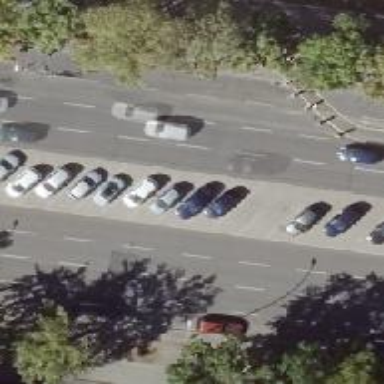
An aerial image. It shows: Parking area with surface.